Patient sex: M
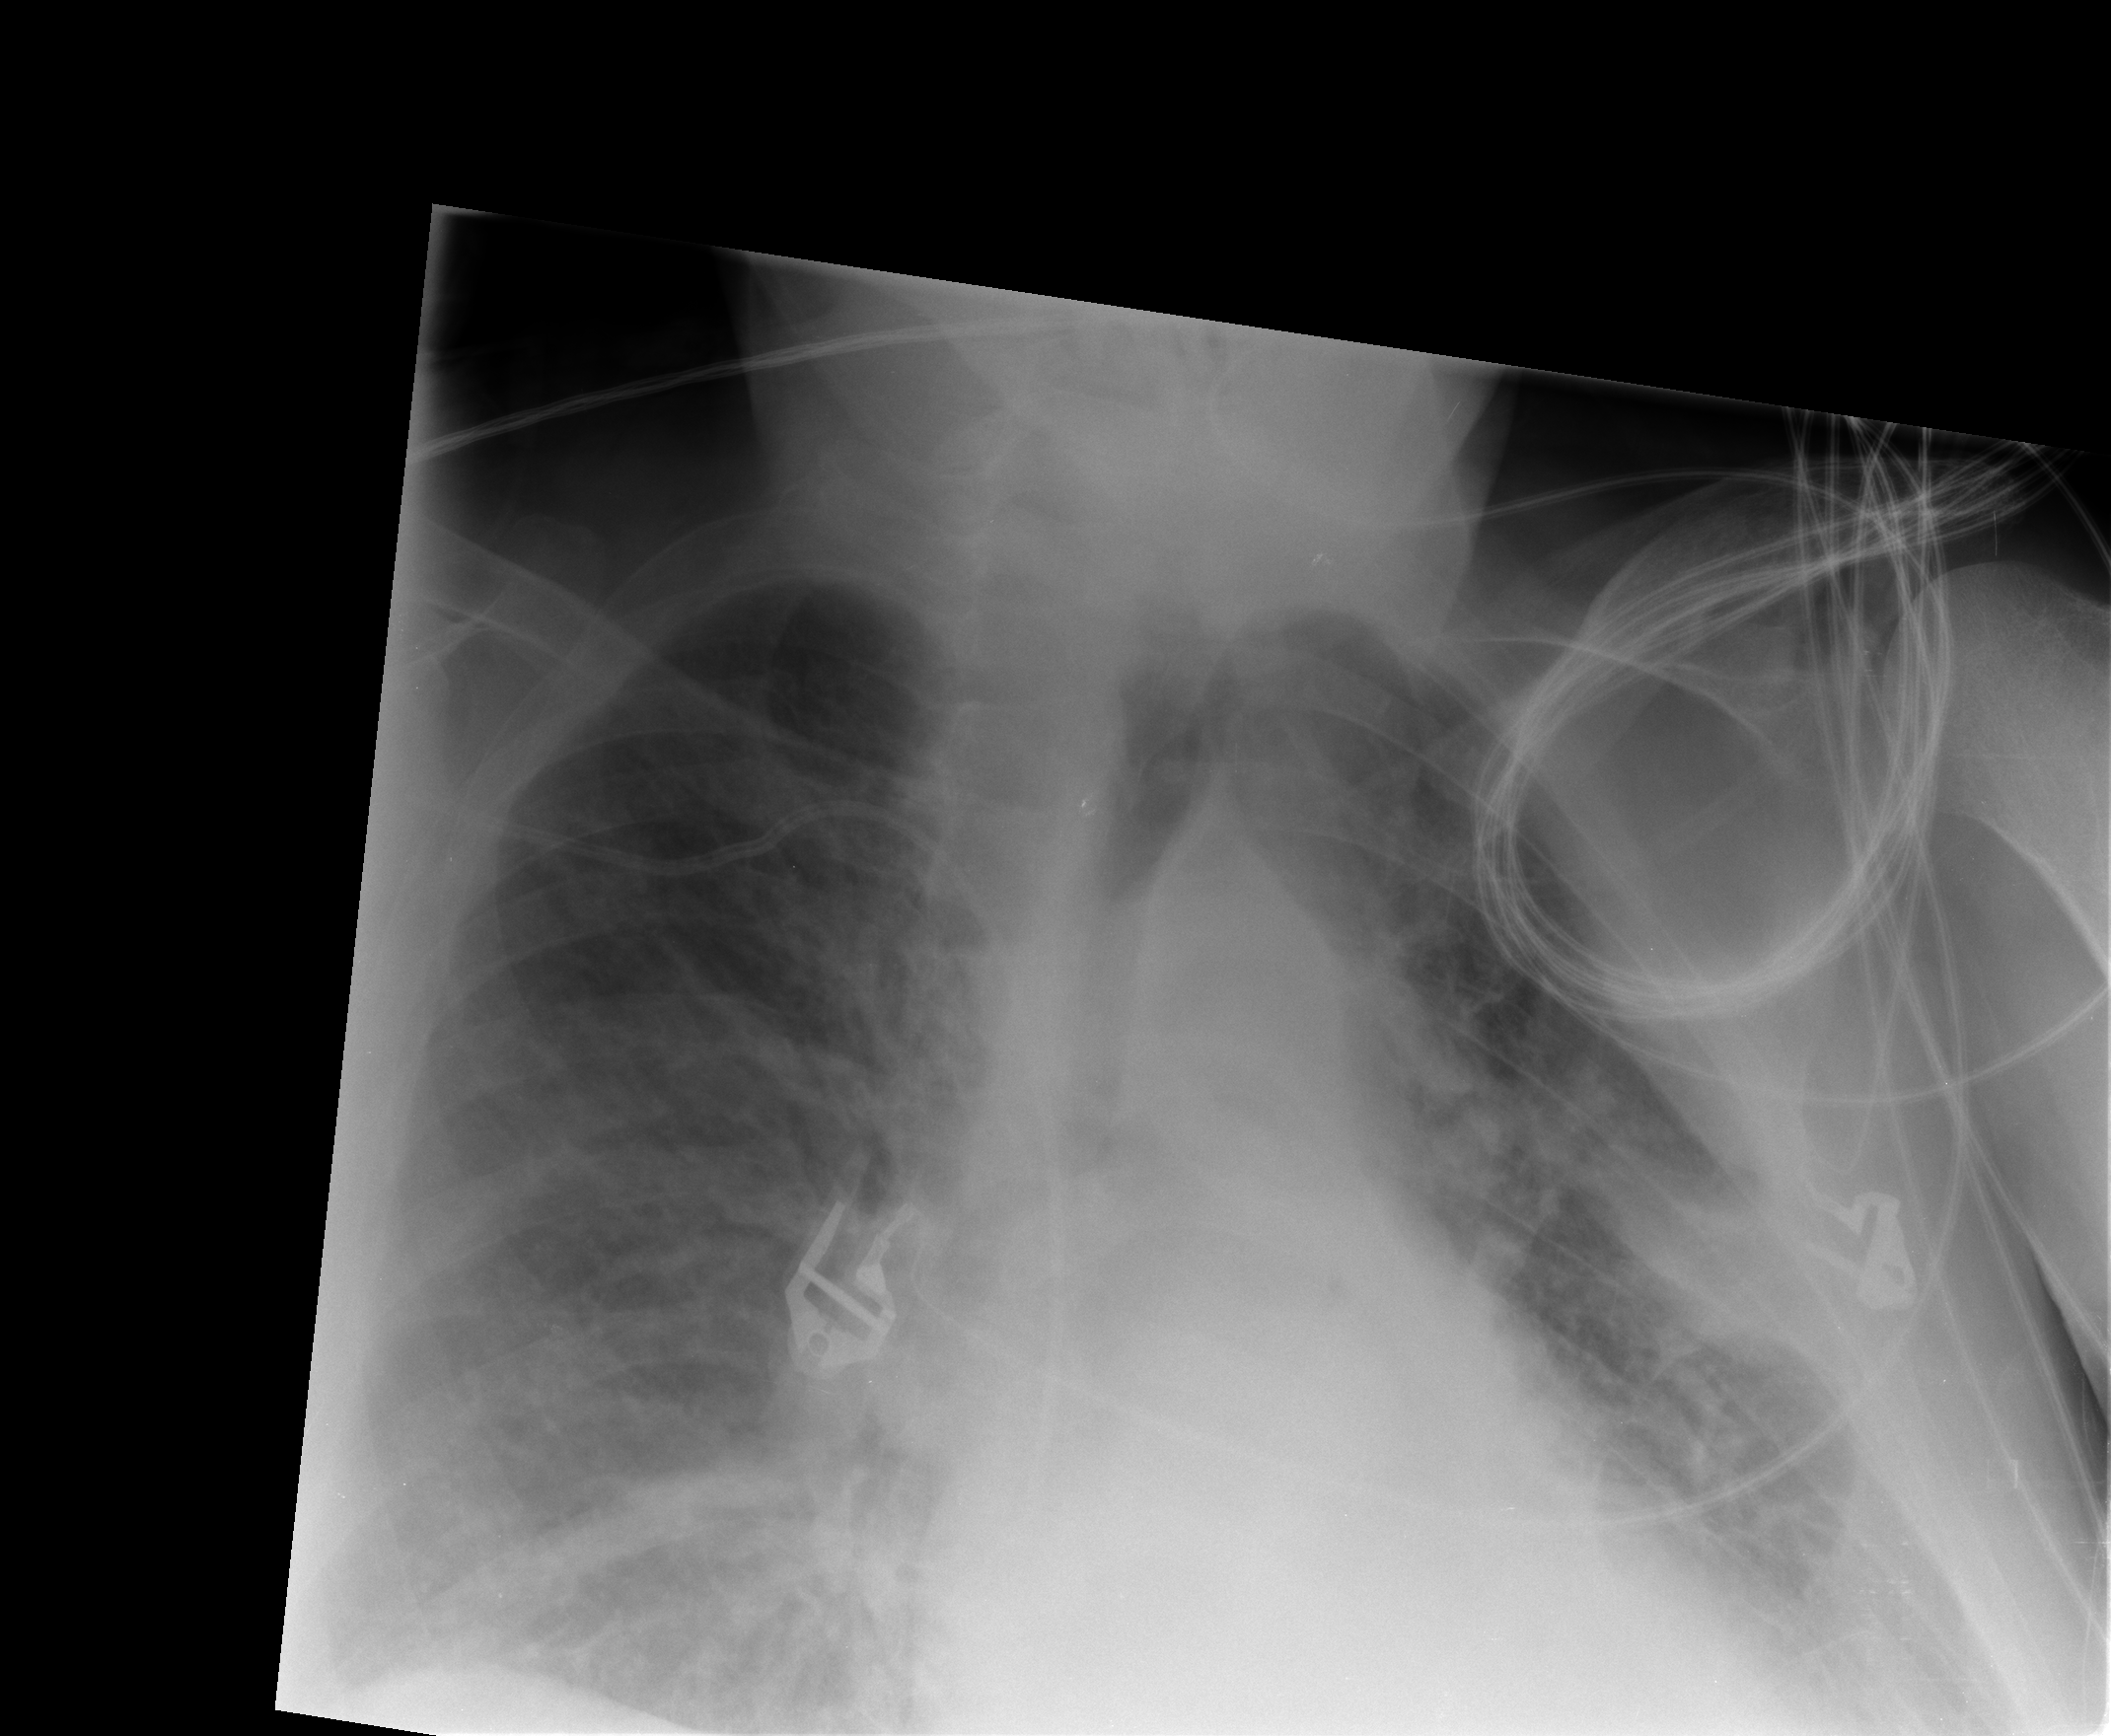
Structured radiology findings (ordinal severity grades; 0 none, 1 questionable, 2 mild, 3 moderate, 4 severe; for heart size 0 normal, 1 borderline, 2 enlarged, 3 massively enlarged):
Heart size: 2
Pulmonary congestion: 2
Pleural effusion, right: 2
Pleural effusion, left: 1
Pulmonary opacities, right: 2
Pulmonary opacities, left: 2
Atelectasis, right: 2
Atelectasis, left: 2